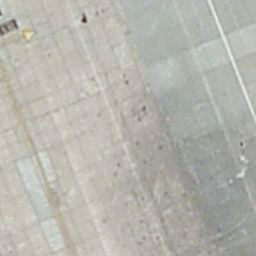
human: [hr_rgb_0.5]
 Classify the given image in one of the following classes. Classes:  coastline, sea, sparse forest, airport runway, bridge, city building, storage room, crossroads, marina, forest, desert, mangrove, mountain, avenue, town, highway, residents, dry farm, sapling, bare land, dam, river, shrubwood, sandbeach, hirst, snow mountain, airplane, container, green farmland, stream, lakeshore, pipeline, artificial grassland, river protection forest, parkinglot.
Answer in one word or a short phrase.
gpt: airport runway